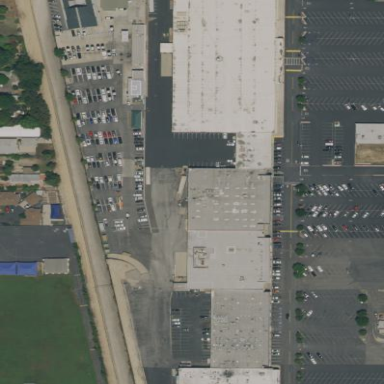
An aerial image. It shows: Retail area.